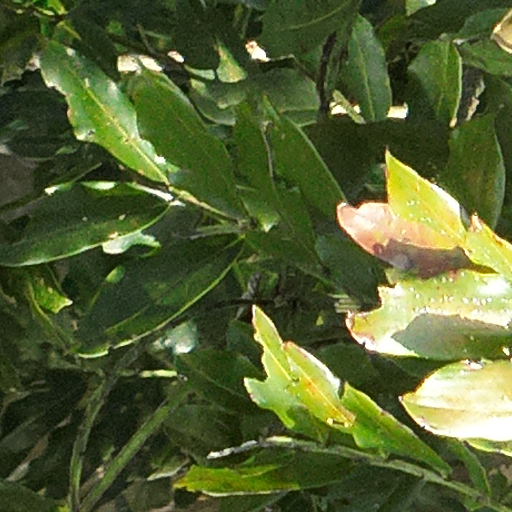
Species: Dipteryx oleifera
GBIF accepted scientific name: Dipteryx oleifera
Crown area (m\u00b2): 571.001